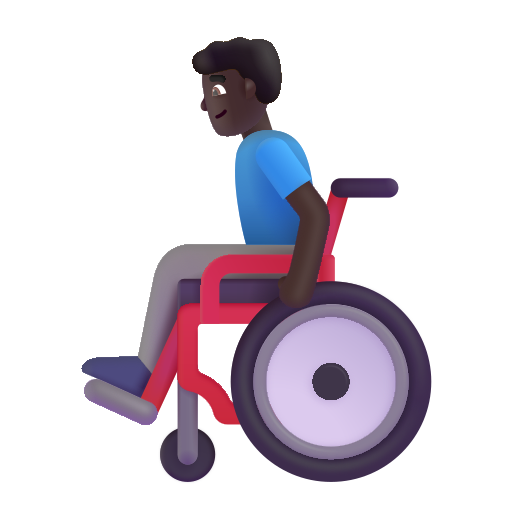
man in manual wheelchair color dark